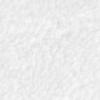
Label: no_change